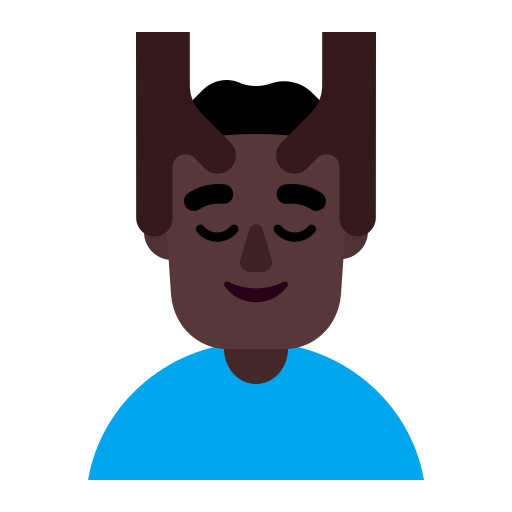
man getting massage flat dark